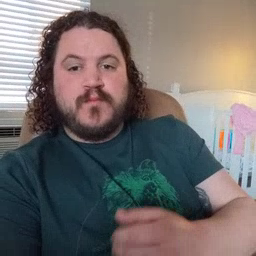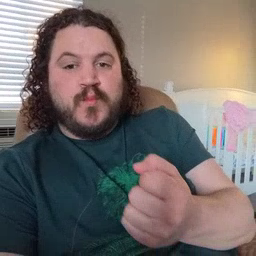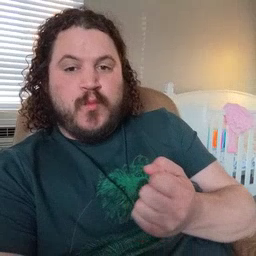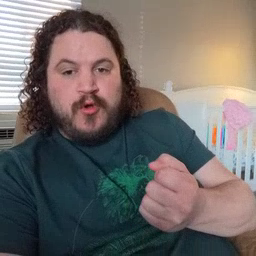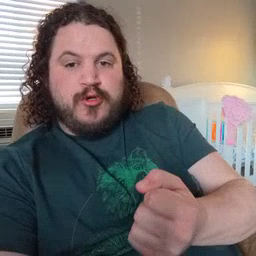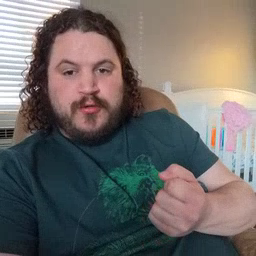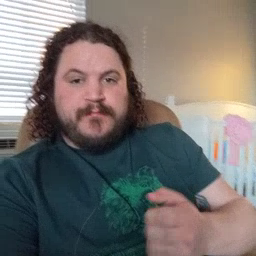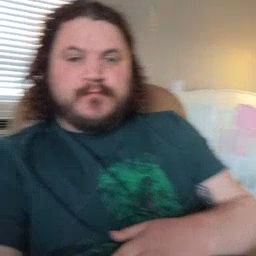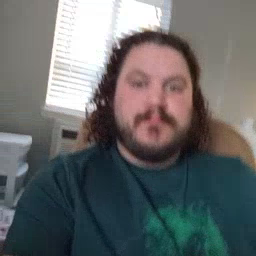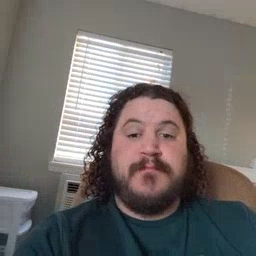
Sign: drawer